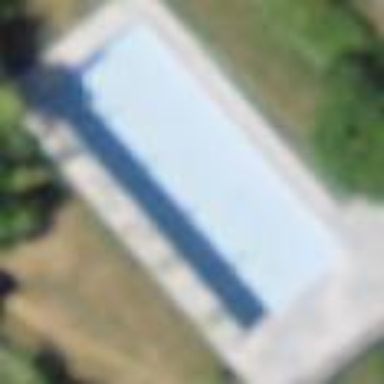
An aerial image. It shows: Swimming pool located in leisure land.